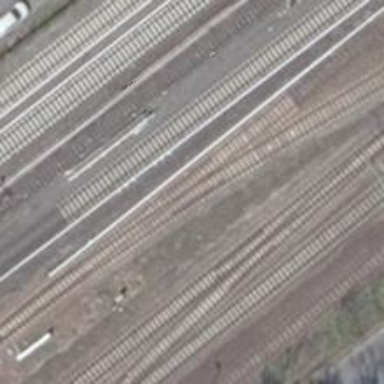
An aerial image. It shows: Historic electrified light rail railway in service yard.